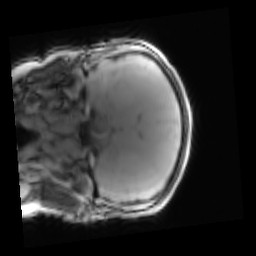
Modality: PDw
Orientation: coronal
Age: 15
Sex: male
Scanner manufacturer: siemens
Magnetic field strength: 3 T
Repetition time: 0.25 s
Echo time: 0.00103 s